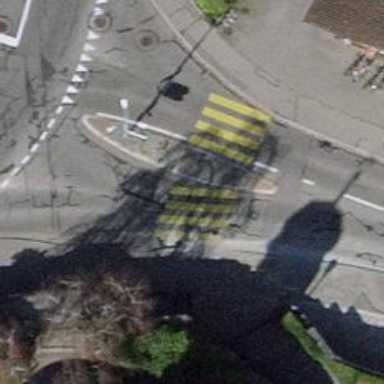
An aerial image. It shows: Uncontrolled road crossing.